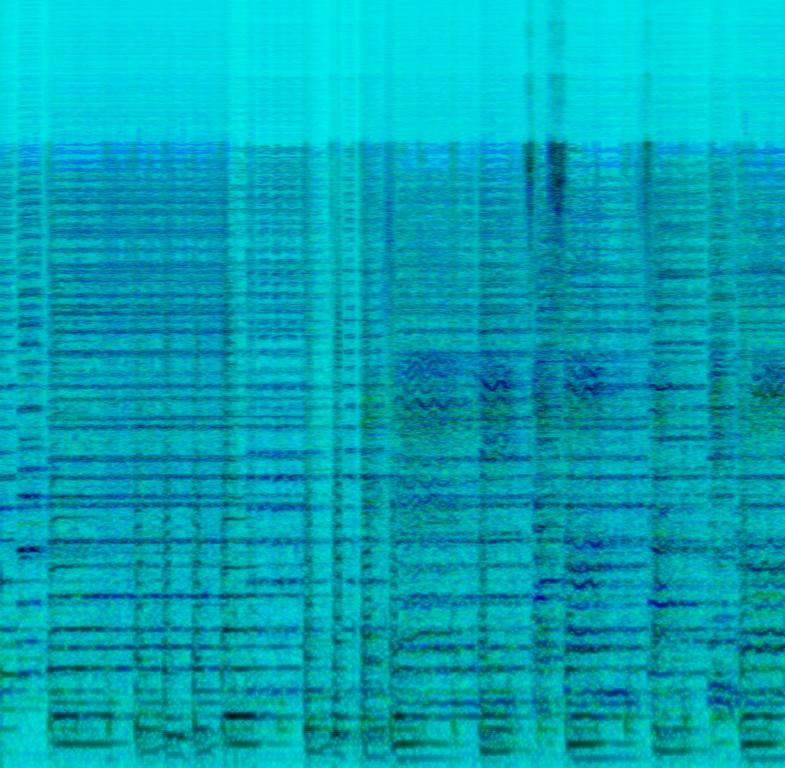
This waltz song features accordions playing in harmony. Male voices sing the main melody. The voices sing in harmony. When the voices start to sing, the accordions play the same melody as the voices. The bass is played on a tuba. An acoustic guitar strums chords. A tambourine plays the part of the percussion. There are trumpets and clarinets playing in this song. This is a folk song. The mood of this song is happy.